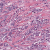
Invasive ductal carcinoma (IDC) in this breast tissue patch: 1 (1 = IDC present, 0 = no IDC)